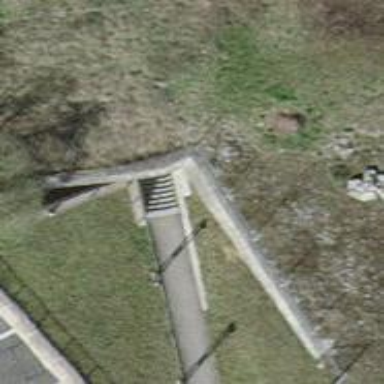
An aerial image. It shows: Retaining wall.